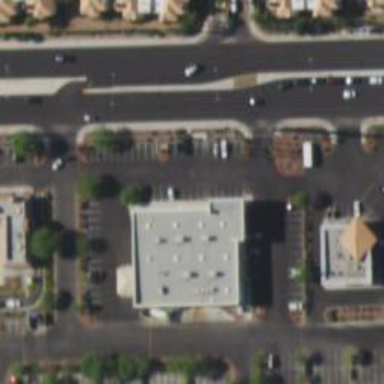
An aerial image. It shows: Pharmacy providing healthcare services.